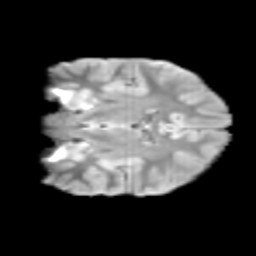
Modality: T2w
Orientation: coronal
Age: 10
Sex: female
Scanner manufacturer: siemens
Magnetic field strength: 3 T
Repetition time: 3.8 s
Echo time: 0.07 s